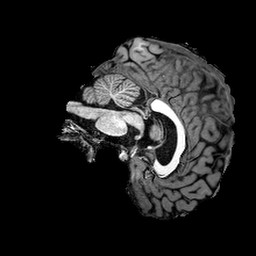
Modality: T1w
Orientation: sagittal